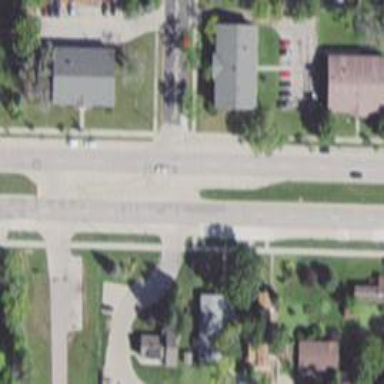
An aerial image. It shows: Unmarked road crossing.